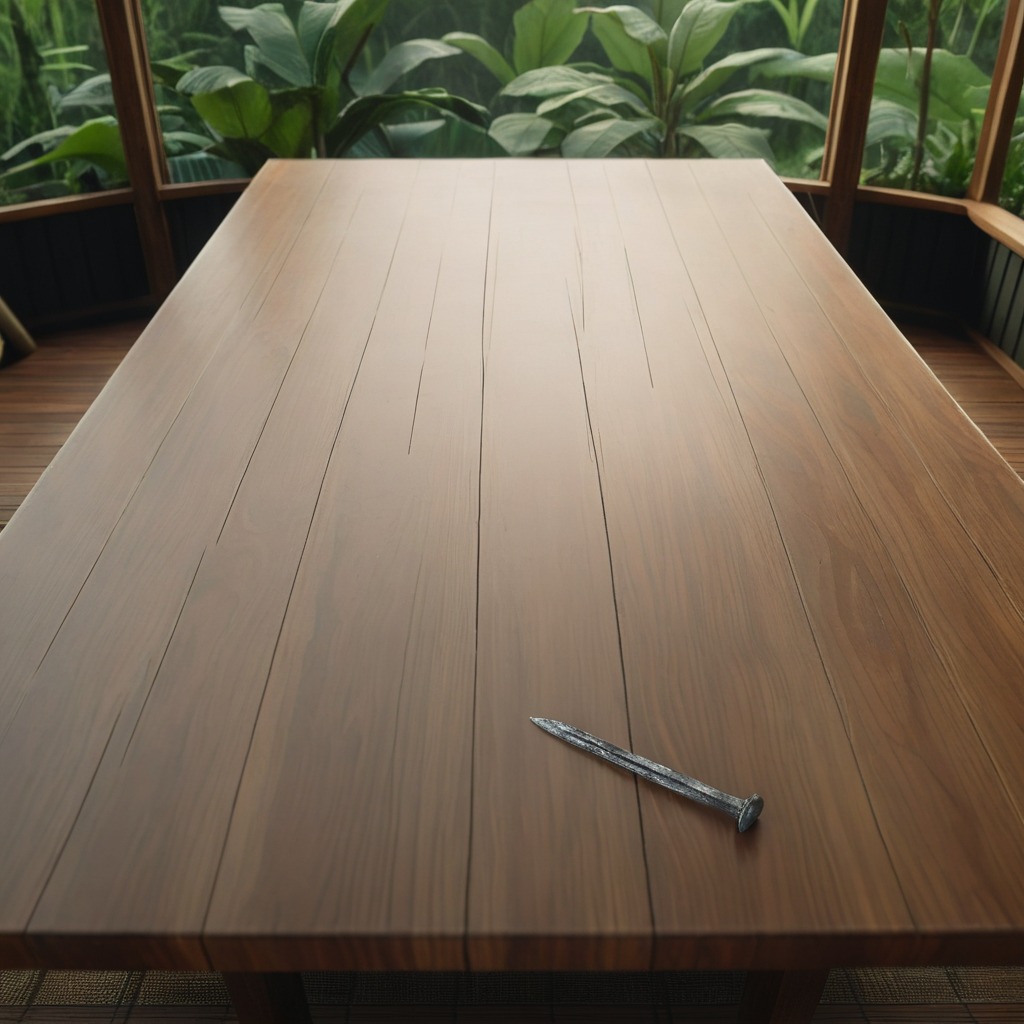
A nail is lying on the wooden table.